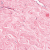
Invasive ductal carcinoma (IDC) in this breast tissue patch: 0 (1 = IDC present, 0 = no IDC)